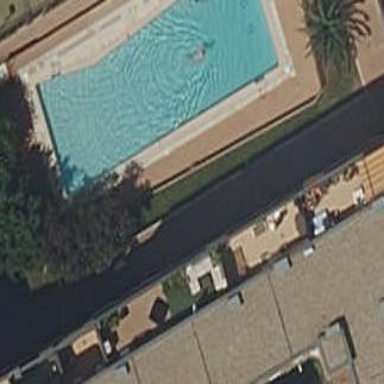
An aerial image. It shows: Swimming pool located in leisure land.